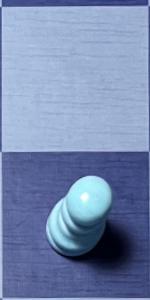
Label: Pawn_White